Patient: sex F, age 56
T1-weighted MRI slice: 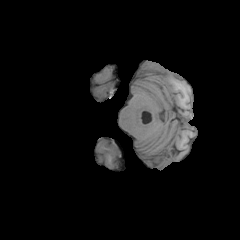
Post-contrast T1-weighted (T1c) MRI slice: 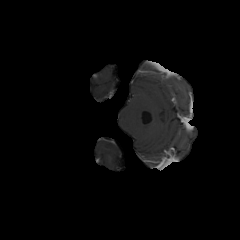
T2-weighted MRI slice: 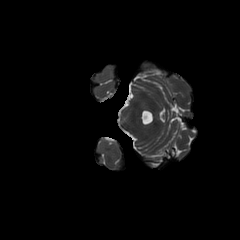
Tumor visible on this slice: no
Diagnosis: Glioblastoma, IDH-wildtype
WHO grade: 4